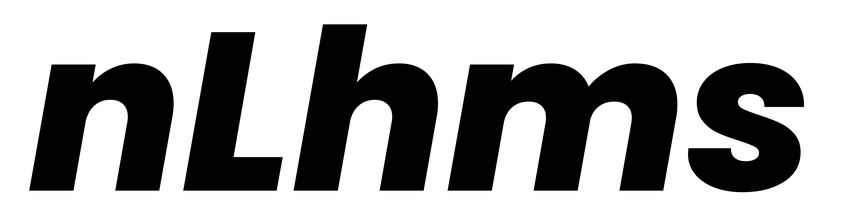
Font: Poppins-ExtraBoldItalic